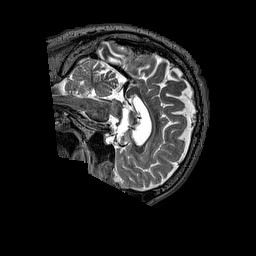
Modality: T2w
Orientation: sagittal
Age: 46
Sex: male
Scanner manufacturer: siemens
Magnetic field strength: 3 T
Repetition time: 3.2 s
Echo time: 0.567 s